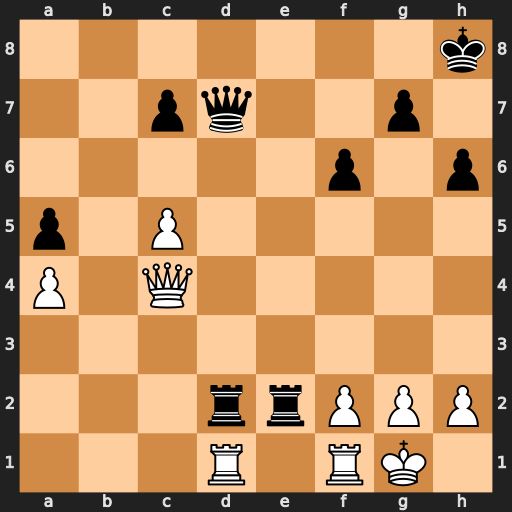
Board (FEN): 7k/2pq2p1/5p1p/p1P5/P1Q5/8/3rrPPP/3R1RK1
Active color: w
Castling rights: -
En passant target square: -
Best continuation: Qxe2 Rxe2 Rxd7